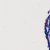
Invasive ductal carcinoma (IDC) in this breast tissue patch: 0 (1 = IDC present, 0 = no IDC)